Question: i have such 3 tables. Im trying to Left Join them
'''
SELECT 't'.'title' AS 'category_title','t'.'id' AS 'category_id', 'st'.'title' AS
'subcategory_title', 'st'.'id' AS 'subcategory_id', 'st'.'parent_id' AS
'subcategory_parent', 'n'.'title' AS 'news_title','n'.'id' AS 'news_id' FROM
't_categories' 't' LEFT JOIN t_categories AS 'st' ON 'st'.'parent_id'=t.'id' LEFT JOIN
t_newsrelations AS 'nr' ON 'nr'.'category_id'=st.'id' LEFT JOIN t_news AS 'n' ON
'n'.'id'=nr.'news_id' WHERE 't'.'enabled' = 1 AND 'n'.'enabled' = 1 AND 'n'.'type'!=1 AND
'n'.'type'!=5 ORDER BY 't'.'position','st'.'position','n'.'position' ASC
'''
here is the structure of tables
'''
CREATE TABLE IF NOT EXISTS 't_categories' (
'id' int(11) unsigned NOT NULL AUTO_INCREMENT,
'parent_id' int(11) NOT NULL,
'title' tinytext NOT NULL,
'position' tinyint(4) unsigned NOT NULL DEFAULT '0',
'type' tinyint(1) unsigned NOT NULL,
'enabled' tinyint(1) unsigned NOT NULL DEFAULT '1',
UNIQUE KEY 'id' ('id'),
KEY 'type' ('type'),
KEY 'parent_id' ('parent_id'),
KEY 'enabled' ('enabled'),
KEY 'id_parent_position_enabled' ('id','parent_id','position','enabled'),
KEY 'position' ('position'),
KEY 'parent_id_2' ('parent_id','enabled')
) ENGINE=MyISAM DEFAULT CHARSET=utf8 ;
CREATE TABLE IF NOT EXISTS 't_news' (
'id' int(11) unsigned NOT NULL AUTO_INCREMENT,
'title' tinytext NOT NULL,
'm_title' tinytext NOT NULL,
'url' varchar(2000) NOT NULL,
'keywords' text NOT NULL,
'description' text NOT NULL,
'body' longtext NOT NULL,
'position' tinyint(4) unsigned NOT NULL DEFAULT '0',
'type' tinyint(1) unsigned NOT NULL,
'city_id' int(4) NOT NULL,
'quickmenu_enabled' tinyint(1) unsigned NOT NULL DEFAULT '0',
'quickmenu' text NOT NULL,
'enabled' tinyint(1) unsigned NOT NULL DEFAULT '1',
PRIMARY KEY ('id'),
UNIQUE KEY 'id' ('id'),
KEY 'position' ('position'),
KEY 'type' ('type'),
KEY 'city_id' ('city_id'),
KEY 'url' ('url'(333)),
KEY 'quickmenu_enabled' ('quickmenu_enabled')
) ENGINE=MyISAM DEFAULT CHARSET=utf8 ;
CREATE TABLE IF NOT EXISTS 't_newsrelations' (
'category_id' int(11) NOT NULL,
'news_id' int(11) unsigned NOT NULL,
KEY 'category_id' ('category_id'),
KEY 'news_id' ('news_id'),
KEY 'category_id_2' ('category_id','news_id')
) ENGINE=MyISAM DEFAULT CHARSET=utf8;
'''
And SELECT EXPLAIN shows me

't_newsrelations' is intermediate table. Table 't_categories' contains categories and subcategories linked by parent_id column. Each item from t_news can be a member of more than one subcategories thats why they linked through t_newsrelations
how to optimise a query? Why it shows Using index, Using temporary, Using filesort?
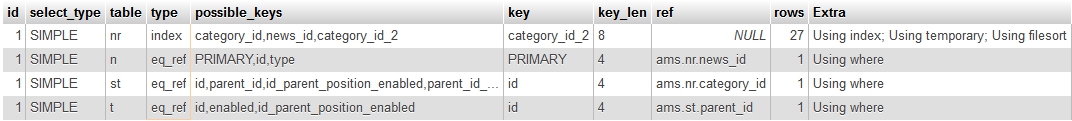
Answer: '''
ORDER BY 't'.'position','st'.'position','n'.'position' ASC
'''
You can't eliminate the temp table and filesort in this query, given the tables you have, because you're sorting on columns from multiple tables. Optimizing sorting means using an index so that the query fetches rows in the order you want them. But there's no way in MySQL to create an index that spans multiple tables.
The only way to fix this is to denormalize until all three columns are in a single table, and create one index over the three columns. But denormalization comes with its own downsides.